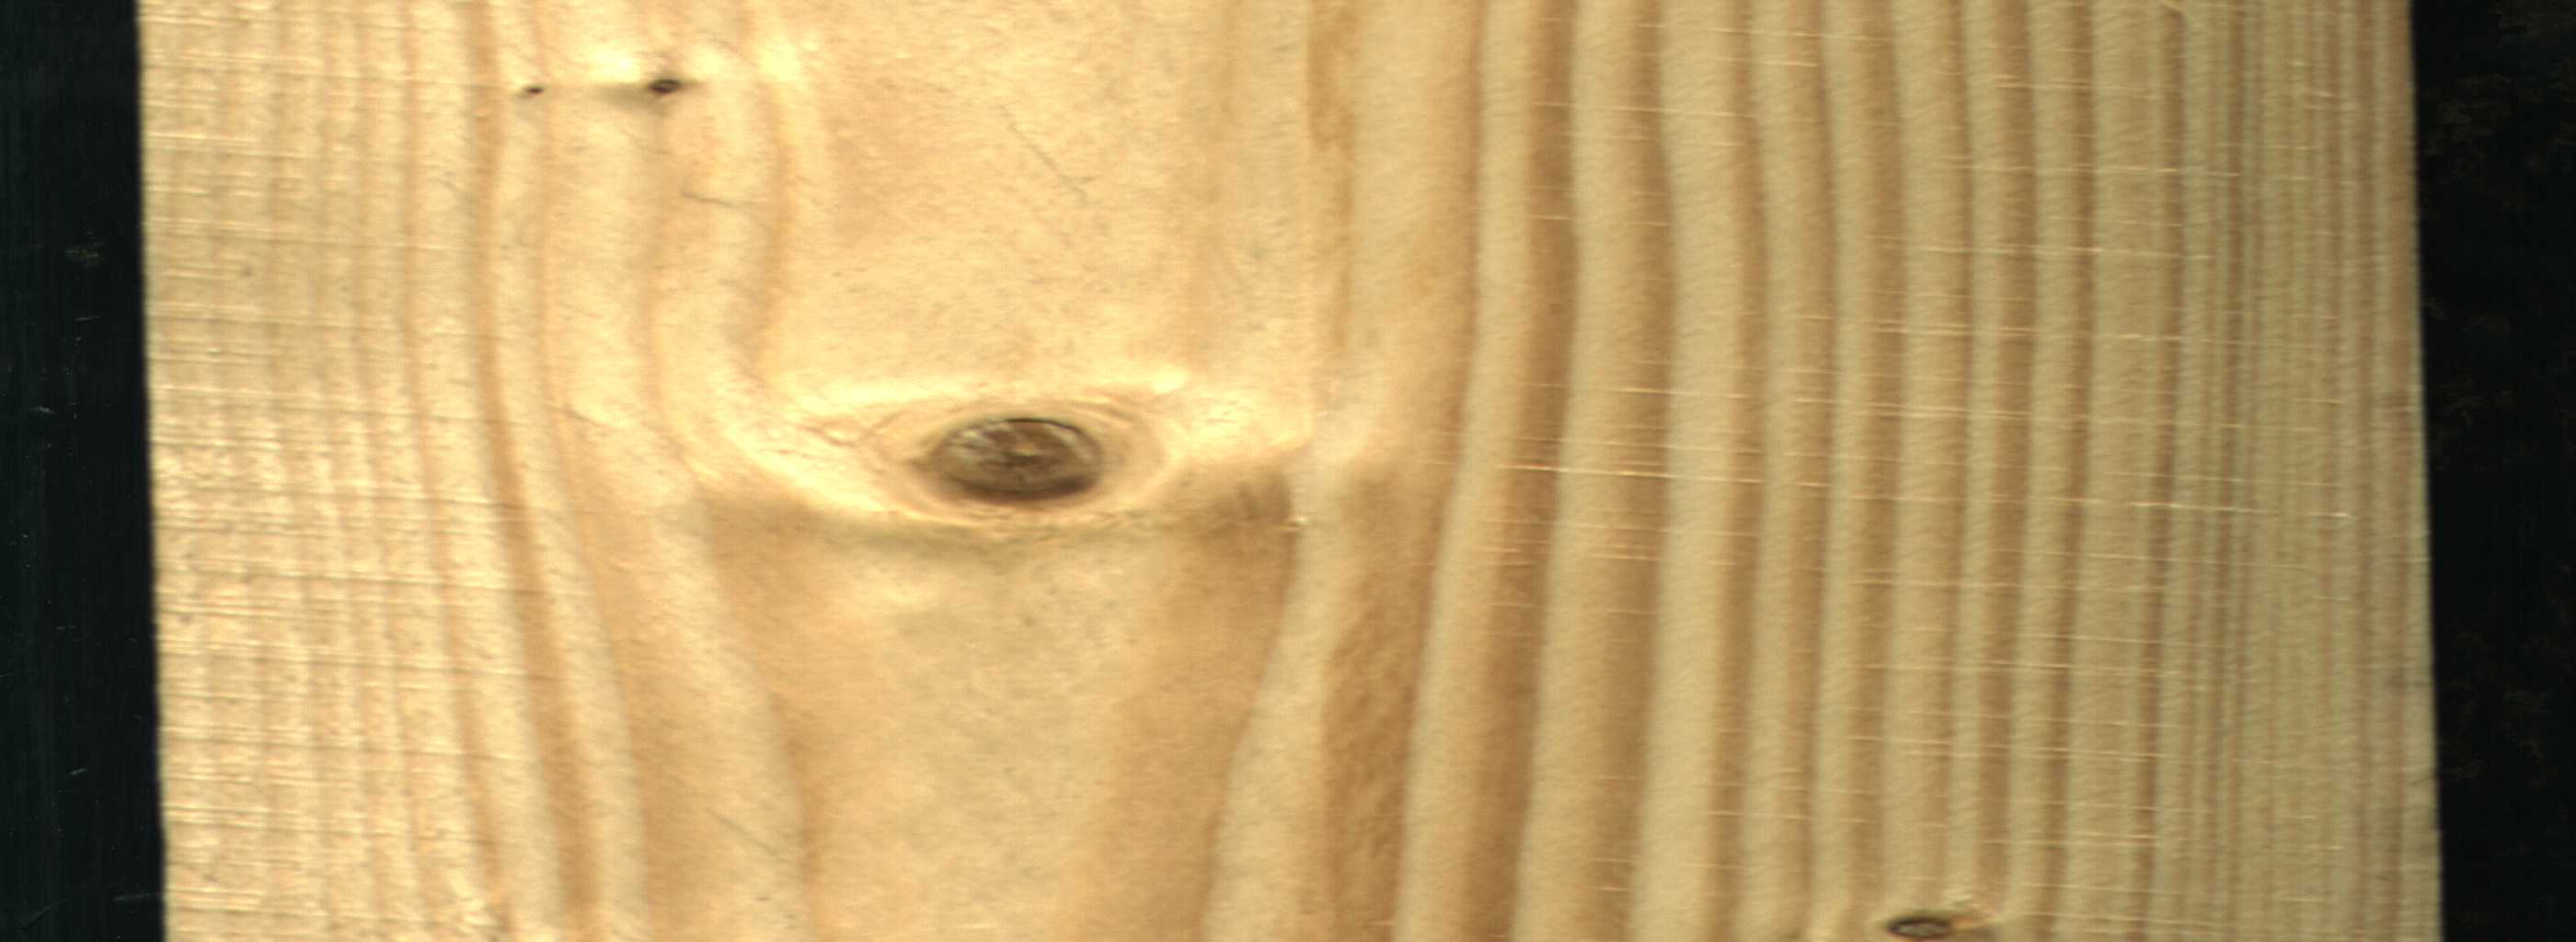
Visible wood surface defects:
Dead_Knot
Live_Knot
Live_Knot